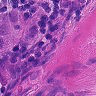
Metastatic tissue present: yes